Current action and preconditions to check: trajectory_clear

Your task: For each precondition in the list above, predict whether it will hold at this action.

Consider the current scene as observed from the mobile robot's camera, and analyze the predicted future states of all dynamic agents (e.g., people, animals, vehicles, or any moving entities) within the NEXT SECOND.

IMPORTANT: Only answer "very likely" if you are absolutely certain—based on strong, clear evidence—that a dynamic agent will violate the precondition in the predicted future state. Do NOT answer "very likely" for unlikely, ambiguous, or low-probability risks.

Ask yourself for each precondition: Is there a high probability, with clear and convincing evidence, that the predicted future states of any dynamic agent will interfere with the predicted future state of the currently executing action within the NEXT SECOND, causing that precondition to fail?

Assess the risk level based on these predictions. Use "likely" or "very likely" if motions create a clear risk of interference.

Use "neutral" or "improbable" if agents are nearby but their predicted paths are clearly diverging or non-conflicting.

Failure Risk Categories: "very improbable", "improbable", "neutral", "likely", "very likely"

Answer Format: Output ONLY the probability_of_failure value from these categories: "very improbable", "improbable", "neutral", "likely", "very likely"

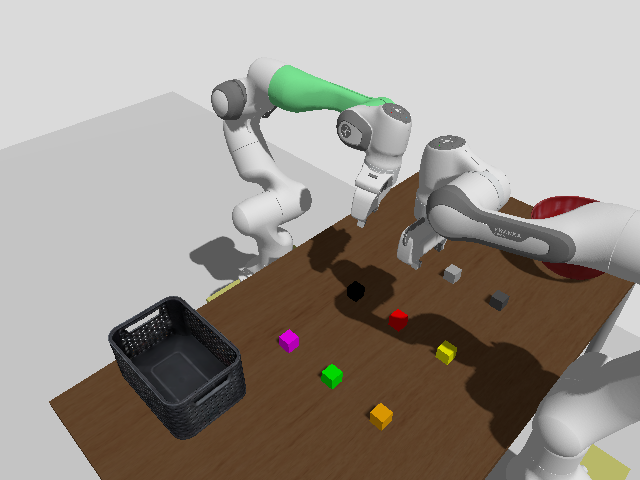

Answer: likely